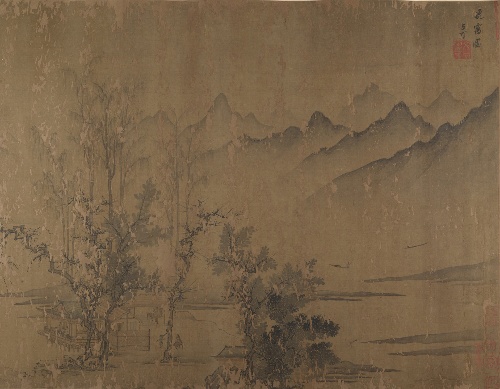
Artist: Wen Tong
Artist bio: Chinese, 1019–1079
Date: 16th century
Object type: Handscroll
Classification: Paintings
Medium: Handscroll; ink and color on silk
Culture: China
Period: Ming dynasty (1368–1644)
Dimensions: Image: 22 x 101 in. (55.9 x 256.5 cm)
Department: Asian Art
Credit line: Rogers Fund, 1919
Accession year: 1919
Repository: Metropolitan Museum of Art, New York, NY
Tags: Landscapes|Mountains